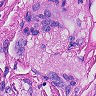
Metastatic tissue present: yes